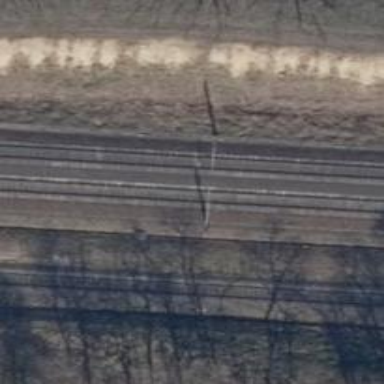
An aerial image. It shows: Milestone along the railway with catenary mast.